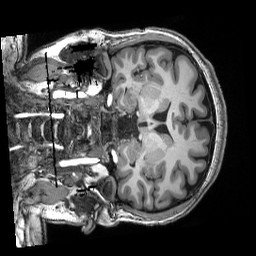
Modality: T1w
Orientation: coronal
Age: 21
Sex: female